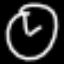
Label: clock